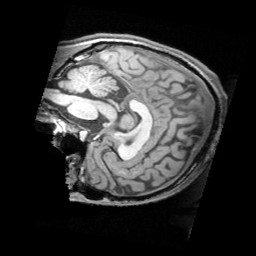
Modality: T1w
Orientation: sagittal
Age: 33
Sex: male
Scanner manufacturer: siemens
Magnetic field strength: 3 T
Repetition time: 1.62 s
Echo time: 0.003 s